Field crop: maize
Growth stage: 2
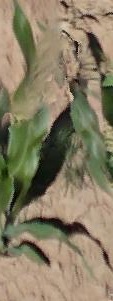
Species: maize